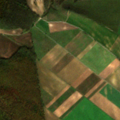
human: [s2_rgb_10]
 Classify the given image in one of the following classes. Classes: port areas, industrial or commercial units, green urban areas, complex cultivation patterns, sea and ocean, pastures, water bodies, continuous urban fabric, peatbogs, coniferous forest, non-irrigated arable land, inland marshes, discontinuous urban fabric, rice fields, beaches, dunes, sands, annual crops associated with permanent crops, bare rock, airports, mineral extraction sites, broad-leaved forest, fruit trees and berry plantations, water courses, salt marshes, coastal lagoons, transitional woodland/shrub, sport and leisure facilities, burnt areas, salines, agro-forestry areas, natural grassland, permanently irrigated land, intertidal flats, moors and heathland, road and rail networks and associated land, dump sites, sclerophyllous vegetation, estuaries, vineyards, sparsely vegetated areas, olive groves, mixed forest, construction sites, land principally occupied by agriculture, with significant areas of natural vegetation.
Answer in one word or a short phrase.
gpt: non-irrigated arable land, vineyards, land principally occupied by agriculture, with significant areas of natural vegetation, broad-leaved forest